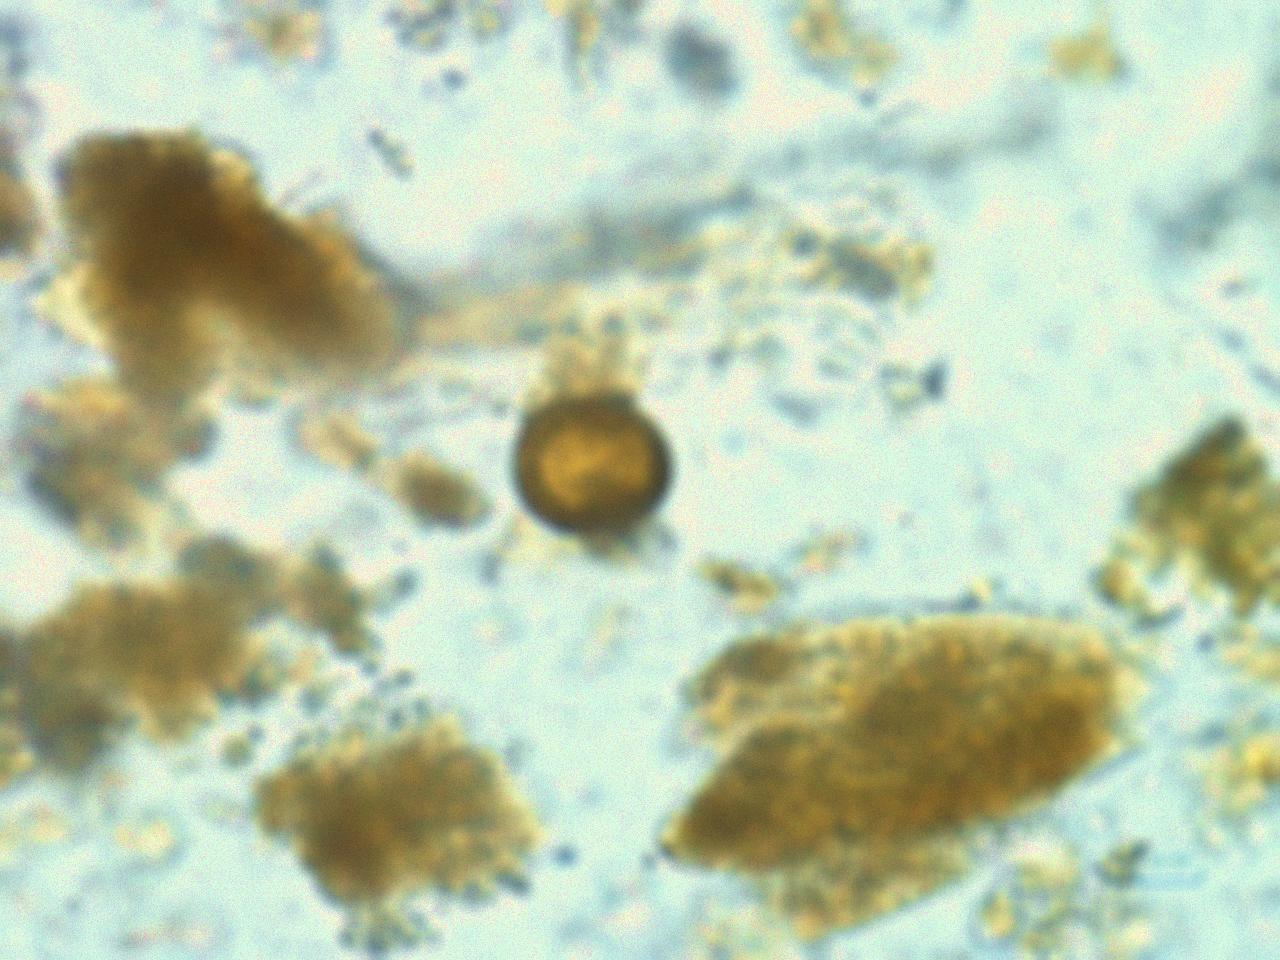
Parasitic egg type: Taenia spp. egg